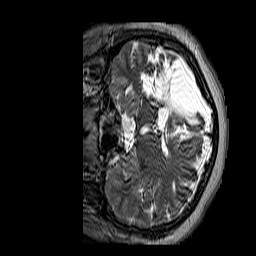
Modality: T2w
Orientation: coronal
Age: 40
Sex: female
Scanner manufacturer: siemens
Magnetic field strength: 3 T
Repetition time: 3.2 s
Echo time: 0.212 s